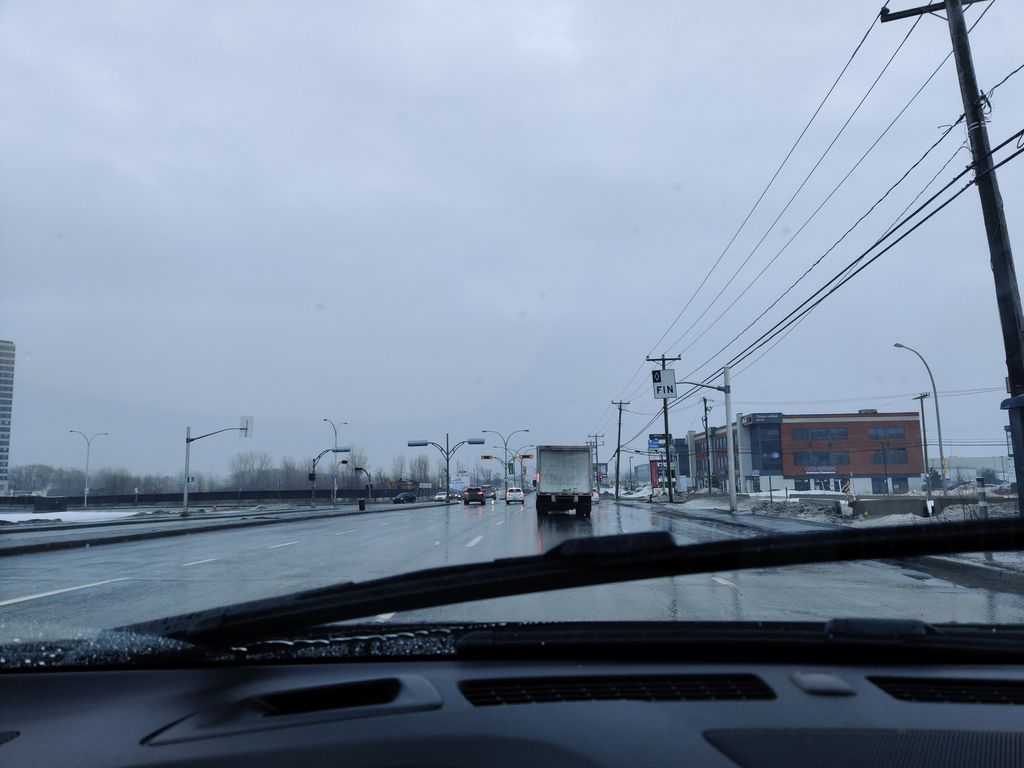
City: montreal